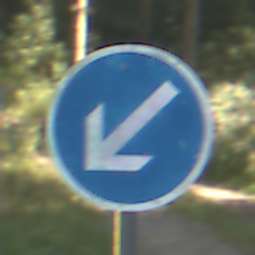
Verkehrszeichen: VorgeschriebeneVorbeifahrtLinks
Umgebung: Outdoor, Nature
Tageszeit: MorningAfternoon
Wetter: Clear
Licht: Natural
Jahreszeit: NotSpecified
Kontrast: LowContrast